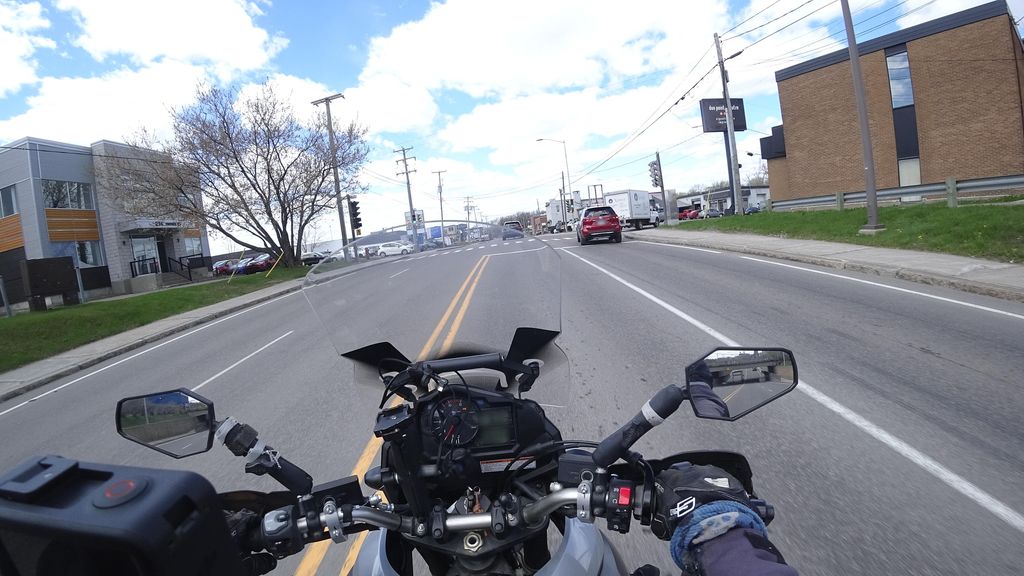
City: quebec_city